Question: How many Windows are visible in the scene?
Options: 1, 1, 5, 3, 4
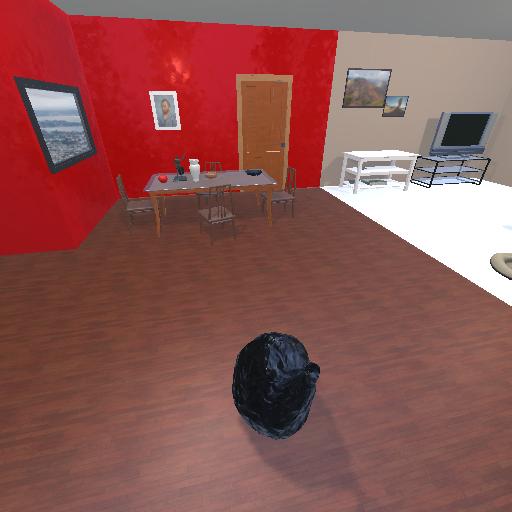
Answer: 1